Question: I've installed <URL> application running
but it's not recognizing my host.
MongoDB is up and running on the default port 27017 but after I generate a model I get this error when trying to run the application:
Here is my adapter.js, I'm running node v0.10.0 and sails v0.8.895
'''
// Configure installed adapters
// If you define an attribute in your model definition,
// it will override anything from this global config.
module.exports.adapters = {
// If you leave the adapter config unspecified
// in a model definition, 'default' will be used.
'default': 'mongo',
// In-memory adapter for DEVELOPMENT ONLY
// (data is NOT preserved when the server shuts down)
memory: {
module: 'sails-dirty',
inMemory: true
},
// Persistent adapter for DEVELOPMENT ONLY
// (data IS preserved when the server shuts down)
// PLEASE NOTE: disk adapter not compatible with node v0.10.0 currently
// because of limitations in node-dirty
// See https://github.com/felixge/node-dirty/issues/34
// disk: {
// module: 'sails-dirty',
// filePath: './.tmp/dirty.db',
// inMemory: false
// },
mongo: {
module : 'sails-mongo',
url : 'mongodb://Chris:DBPASSWORD@localhost:27017/localHostTestDB'
}
};
'''
I've already added the user to the localHostTestDB with role of admin.
Any help would be appreciate. Thanks!
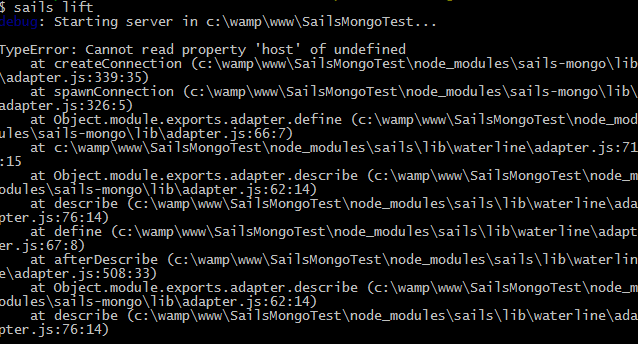
Answer: Ended up having to update sails.js to version 0.9.3 and using the sails-mongo adapter as such:
'''
module.exports.adapters = {
// If you leave the adapter config unspecified
// in a model definition, 'default' will be used.
'default': 'mongo',
mongo: {
module : 'sails-mongo',
host : 'localhost',
user : 'Chris',
password : 'PASSWORD',
database : 'localHostTestDB'
},
// In-memory adapter for DEVELOPMENT ONLY
memory: {
module: 'sails-memory'
},
// Persistent adapter for DEVELOPMENT ONLY
// (data IS preserved when the server shuts down)
disk: {
module: 'sails-disk'
},
// // MySQL is the world's most popular relational database.
// // Learn more: http://en.wikipedia.org/wiki/MySQL
// mysql: {
// module: 'sails-mysql',
// host: 'YOUR_MYSQL_SERVER_HOSTNAME_OR_IP_ADDRESS',
// user: 'YOUR_MYSQL_USER',
// password: 'YOUR_MYSQL_PASSWORD',
// database: 'YOUR_MYSQL_DB'
// }
};
'''